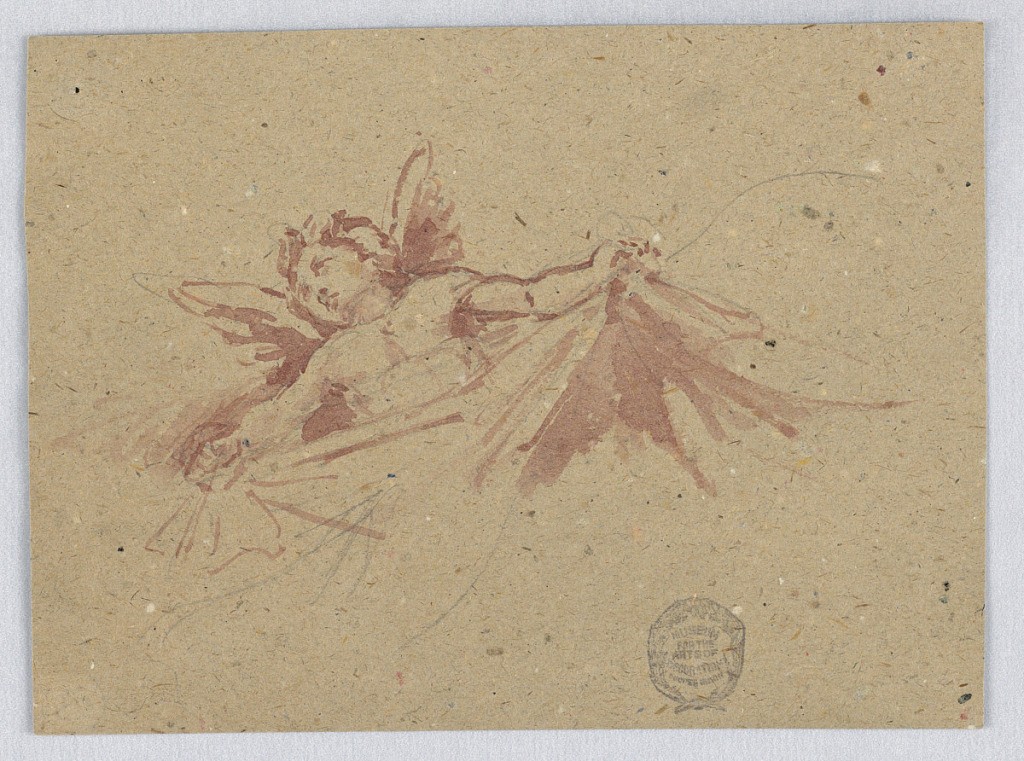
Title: Sketch of Putti with Drapery
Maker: Francis Augustus Lathrop, American, 1849–1909
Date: ca. 1895
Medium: Brush and red watercolor, graphite on brown paper
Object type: Drawing
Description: Study of putto, with arms open, holding drapery. Putto looks up and to the left.